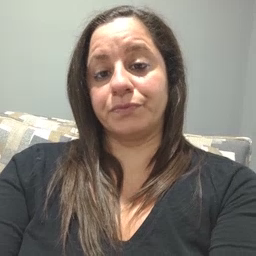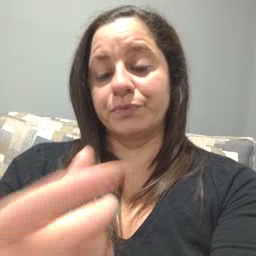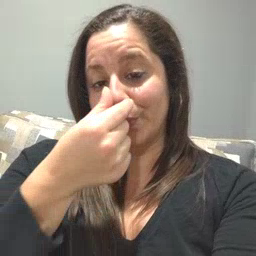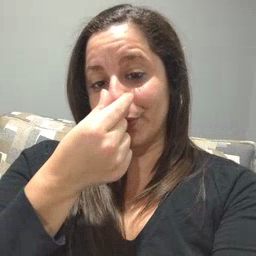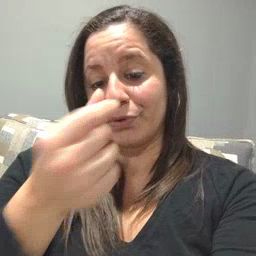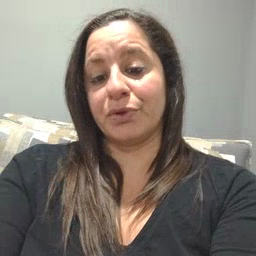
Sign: potty